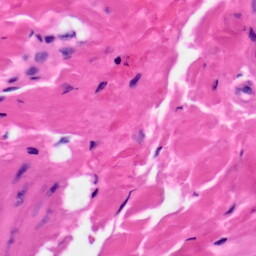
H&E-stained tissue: Skin